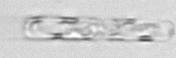
Label: Dactyliosolen_fragilissimus